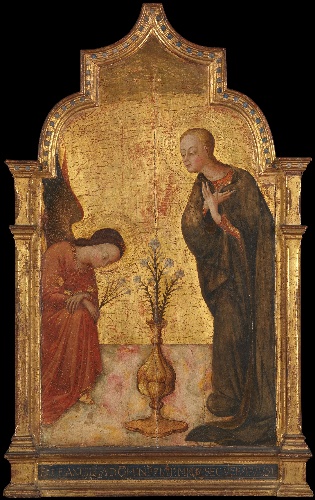
Title: The Annunciation
Artist: Sassetta (Stefano di Giovanni)
Artist bio: Italian, Siena or Cortona ca. 1400–1450 Siena
Date: ca. 1435
Object type: Painting
Classification: Paintings
Medium: Tempera on wood, gold ground
Dimensions: Overall, with engaged (modern) frame, 30 x 17 1/8 in. (76.2 x 43.5 cm); painted surface 28 3/4 x 16 1/8 in. (73 x 41 cm)
Department: Robert Lehman Collection
Credit line: Robert Lehman Collection, 1975
Accession year: 1975
Repository: Metropolitan Museum of Art, New York, NY
Tags: Annunciation